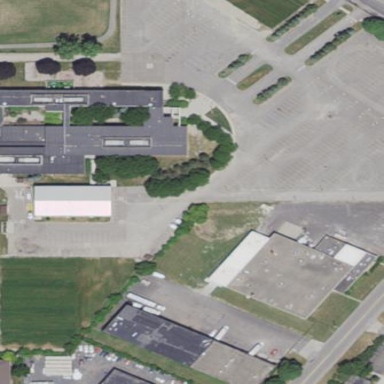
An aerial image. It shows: School.